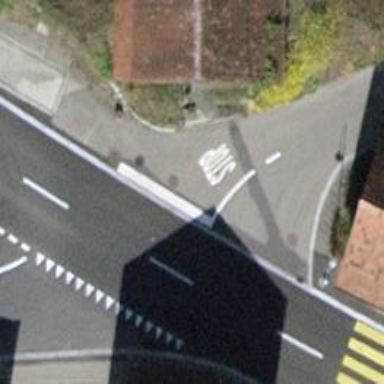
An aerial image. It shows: Road with stop sign.